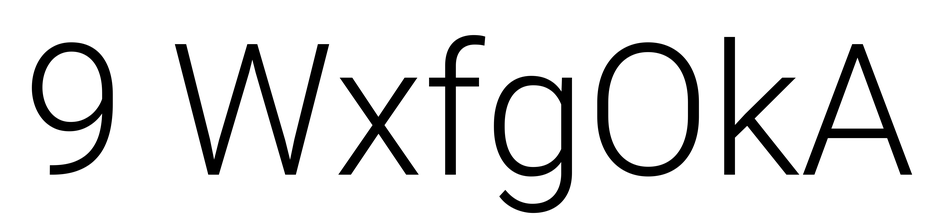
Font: Roboto_Light